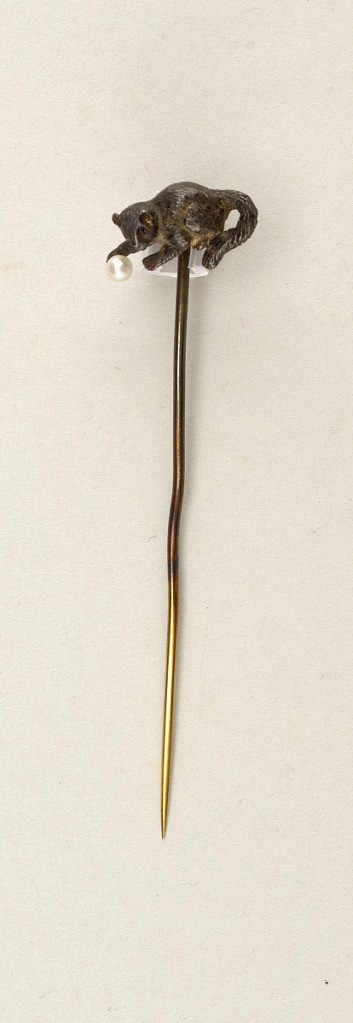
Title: Stick pin
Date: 1890–1900
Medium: Gold, pearl, silver
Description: In form of a cat playing with a pearl ball.